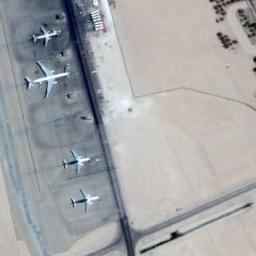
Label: airplane